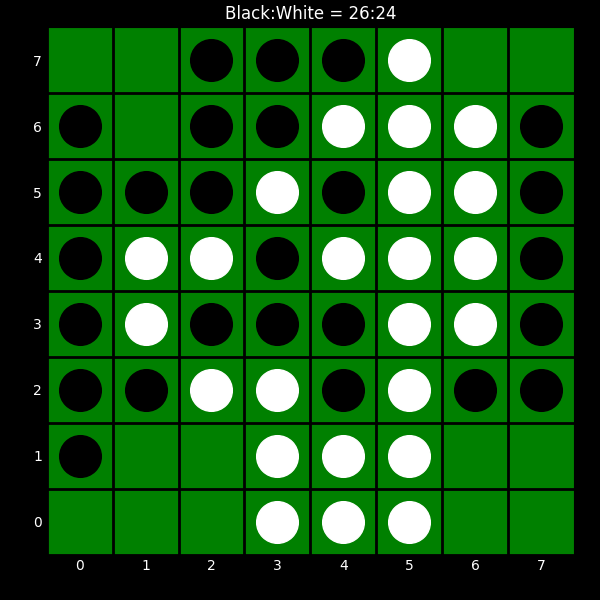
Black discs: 26
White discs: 24